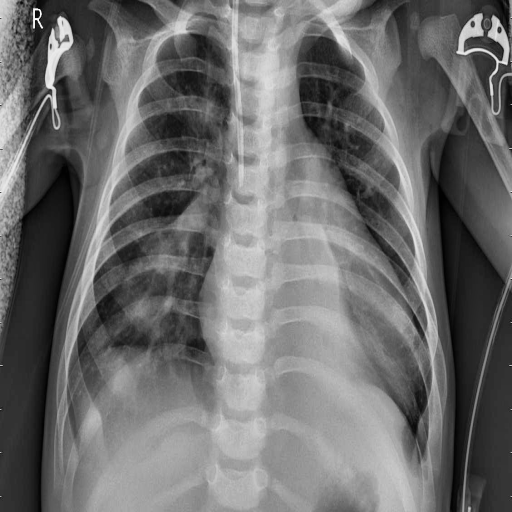
Finding: PNEUMONIA